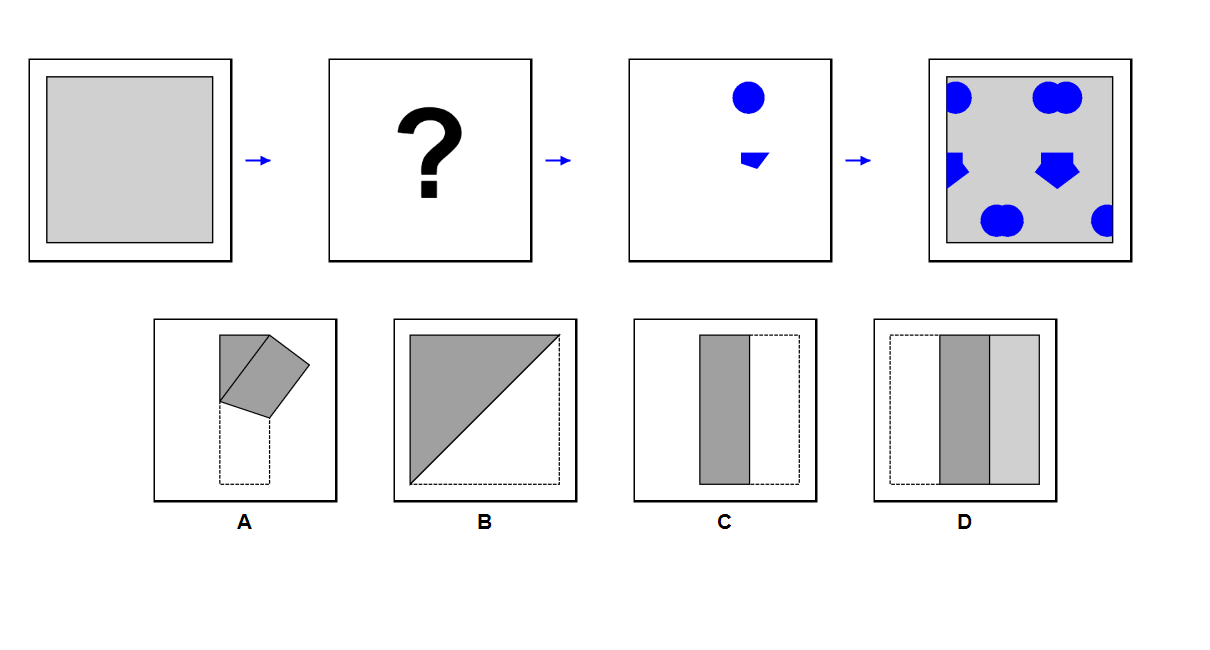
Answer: B